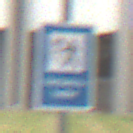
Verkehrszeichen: Verkehrshelfer
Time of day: Midday
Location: Outdoor (Urban)
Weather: Overcast
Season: NotSpecified
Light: Natural